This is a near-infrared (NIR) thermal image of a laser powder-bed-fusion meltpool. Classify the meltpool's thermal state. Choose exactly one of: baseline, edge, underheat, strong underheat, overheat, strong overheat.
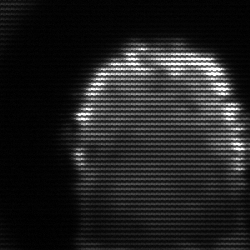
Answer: baseline